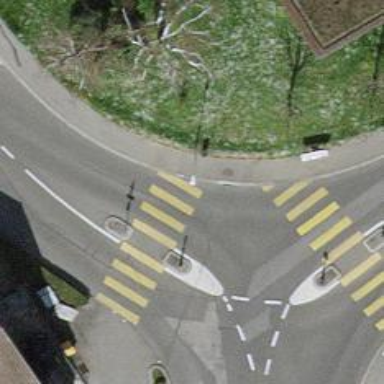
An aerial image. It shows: Zebra crossing with uncontrolled intersection and pedestrian island.